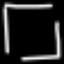
Label: square